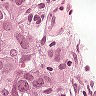
Metastatic tissue present: yes